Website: lowes
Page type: added-to-cart
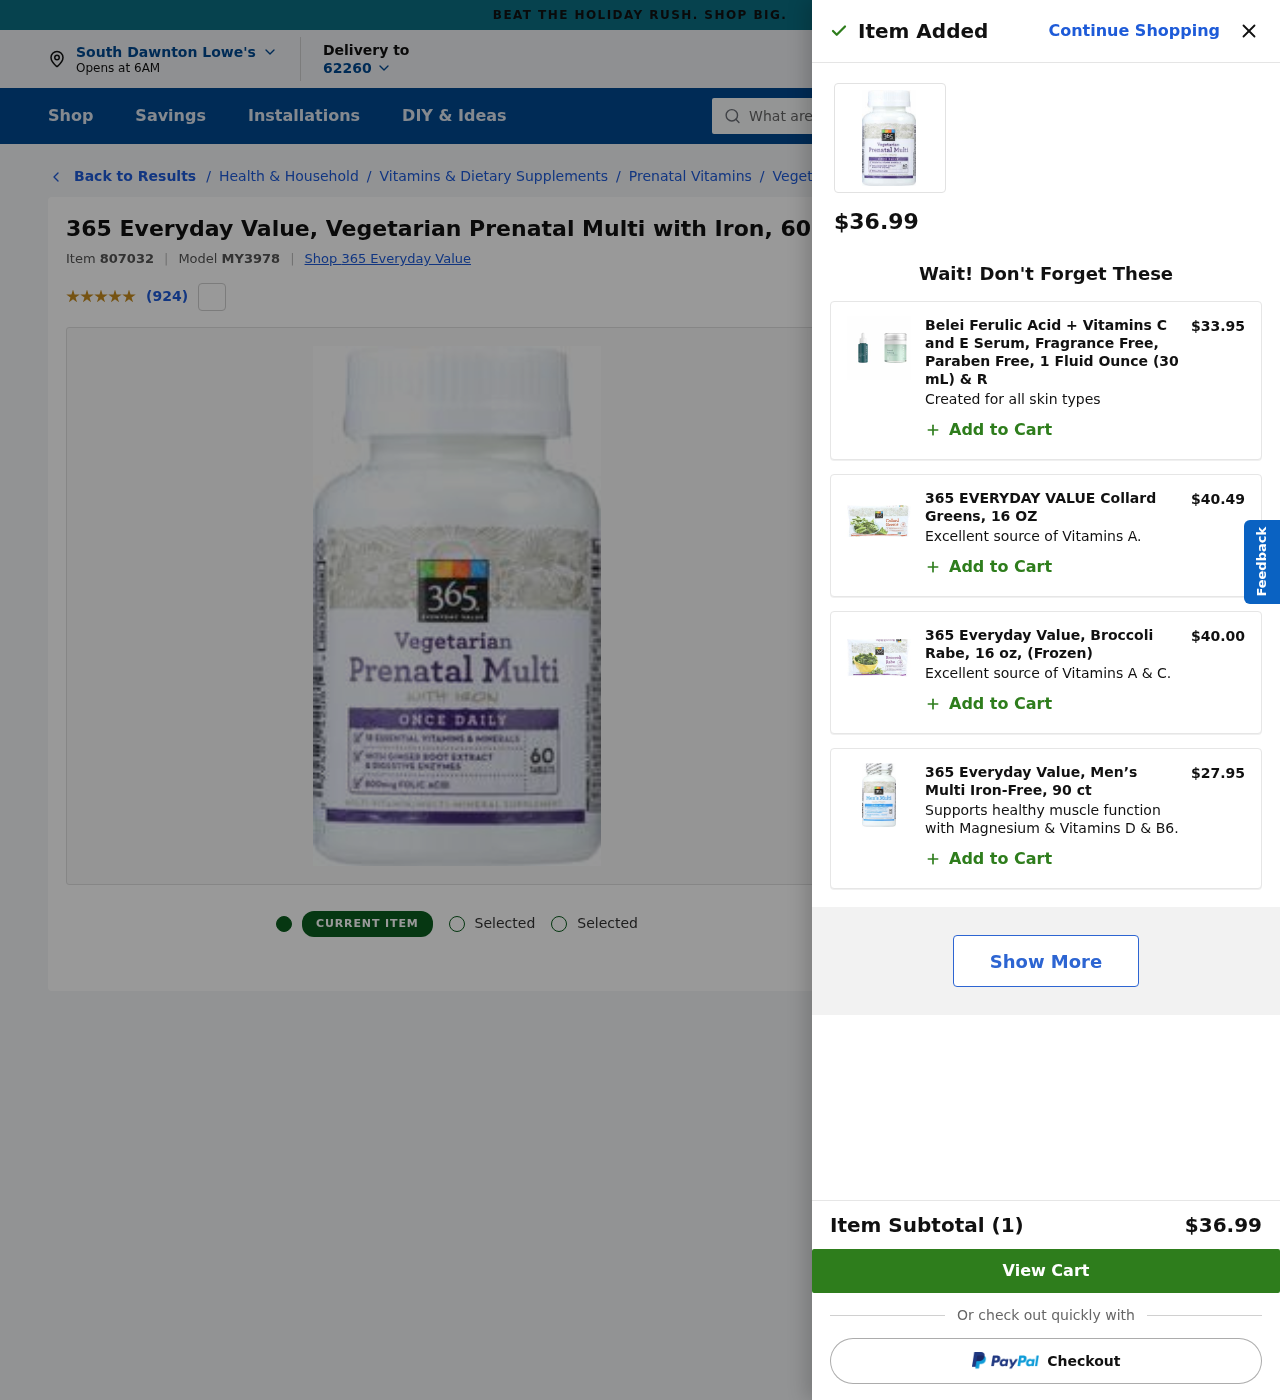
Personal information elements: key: PII_CITY
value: South Dawnton
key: PII_POSTCODE
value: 62260
Product elements: key: PRODUCT1_BRAND
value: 365 Everyday Value
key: PRODUCT1_BREADCRUMB
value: Health & Household
Vitamins & Dietary Supplements
Prenatal Vitamins
Vegetarian Prenatal Vitamins
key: PRODUCT1_NAME
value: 365 Everyday Value, Vegetarian Prenatal Multi with Iron, 60 ct
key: PRODUCT1_NUM_RATINGS
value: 924
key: PRODUCT1_PRICE
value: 36.99
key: PRODUCT1_RATING
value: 4.5
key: PRODUCT2_DESC
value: Created for all skin types
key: PRODUCT2_NAME
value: Belei Ferulic Acid + Vitamins C and E Serum, Fragrance Free, Paraben Free, 1 Fluid Ounce (30 mL) & R
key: PRODUCT2_PRICE
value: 33.95
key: PRODUCT3_DESC
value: Excellent source of Vitamins A.
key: PRODUCT3_NAME
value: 365 EVERYDAY VALUE Collard Greens, 16 OZ
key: PRODUCT3_PRICE
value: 40.49
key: PRODUCT4_DESC
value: Excellent source of Vitamins A & C.
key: PRODUCT4_NAME
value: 365 Everyday Value, Broccoli Rabe, 16 oz, (Frozen)
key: PRODUCT4_PRICE
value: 40
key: PRODUCT5_DESC
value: Supports healthy muscle function with Magnesium & Vitamins D & B6.
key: PRODUCT5_NAME
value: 365 Everyday Value, Men’s Multi Iron-Free, 90 ct
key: PRODUCT5_PRICE
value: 27.95
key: PRODUCT1_ITEM_ID
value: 807032
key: PRODUCT1_MODEL_ID
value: MY3978
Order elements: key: ORDER_NUM_ITEMS
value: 1
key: ORDER_SUBTOTAL
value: $36.99
Search elements: key: HEADER_SEARCH
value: What are you looking for?